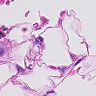
Metastatic tissue present: no